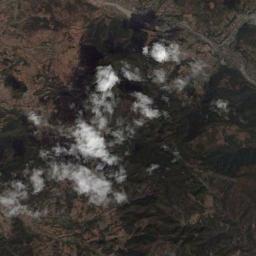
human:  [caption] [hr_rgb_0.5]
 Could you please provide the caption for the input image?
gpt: The white cloud is above bare land .

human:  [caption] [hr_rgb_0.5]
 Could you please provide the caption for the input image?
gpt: The cumulus clouds are located above the land covered by some vegetation while some ups and downs are on the land .

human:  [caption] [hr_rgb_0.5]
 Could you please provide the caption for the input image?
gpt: A thin cloud of thin clouds floated in the air .

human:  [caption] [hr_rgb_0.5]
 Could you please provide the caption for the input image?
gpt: White clouds on the ground where brown and green intersect .

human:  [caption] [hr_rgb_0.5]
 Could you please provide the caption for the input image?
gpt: A few pieces of white clouds over some green lands .